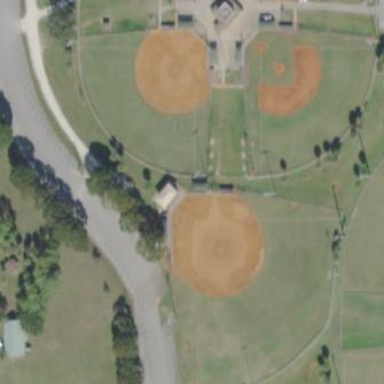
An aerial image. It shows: Baseball pitch enclosed by fence.